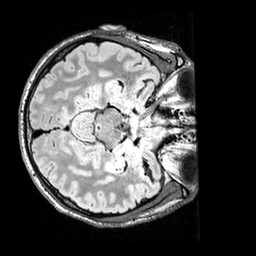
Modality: FLAIR
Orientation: axial
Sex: male
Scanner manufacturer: siemens
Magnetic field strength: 3 T
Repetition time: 5 s
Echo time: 0.395 s